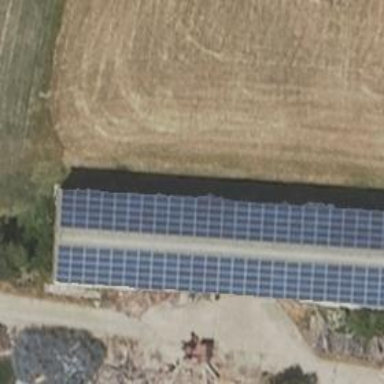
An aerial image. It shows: Small solar photovoltaic panel used as generator to produce electricity.